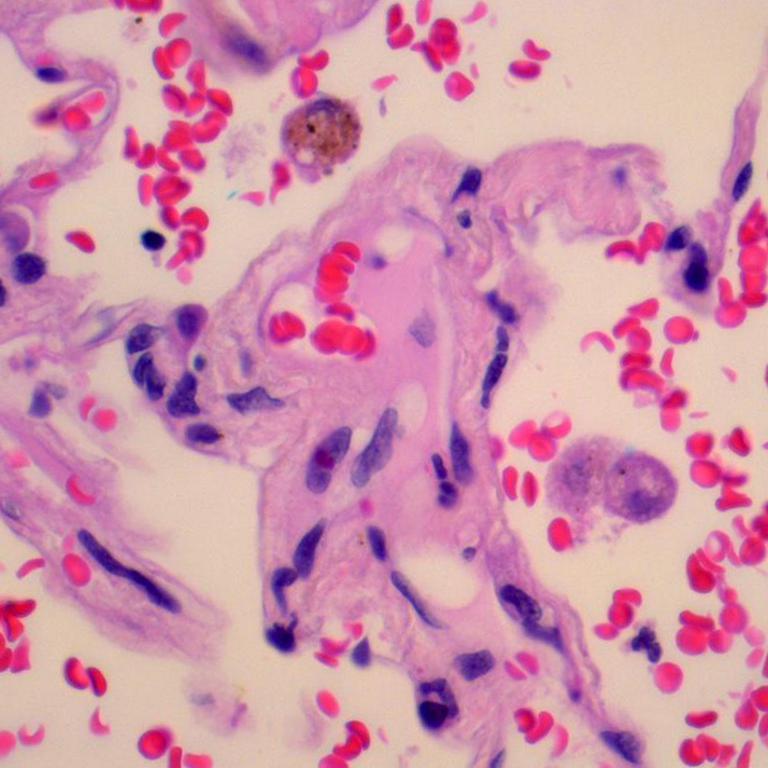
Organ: lung
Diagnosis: benign